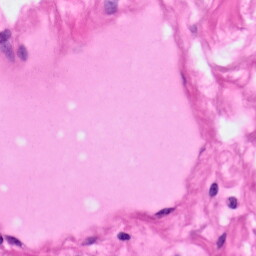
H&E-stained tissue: Pancreatic